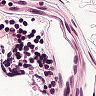
Metastatic tissue present: no